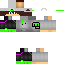
A male human skin with medium skin, wearing brown long hair dressed in a blue hoodie and black pants, featuring a closed mouth.